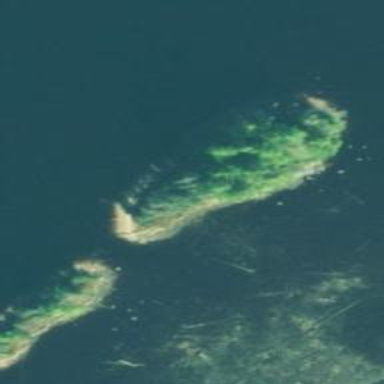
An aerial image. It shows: Image showing island.